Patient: sex M, age 34
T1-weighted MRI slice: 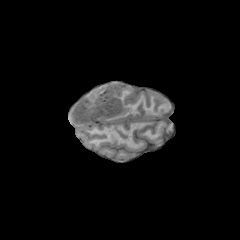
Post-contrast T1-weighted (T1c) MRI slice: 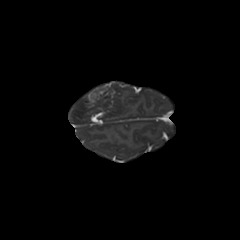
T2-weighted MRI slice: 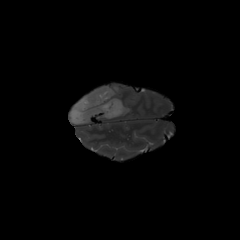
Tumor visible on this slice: yes
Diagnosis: Astrocytoma, IDH-mutant
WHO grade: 4